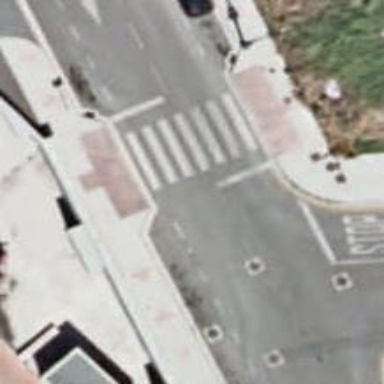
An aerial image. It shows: Uncontrolled crossing on the road.